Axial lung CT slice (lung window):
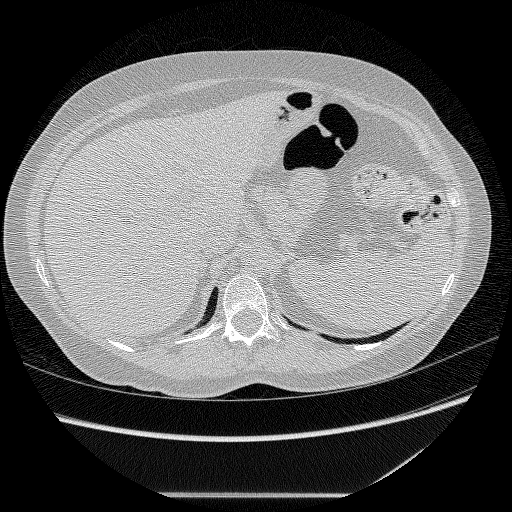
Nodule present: no